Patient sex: M
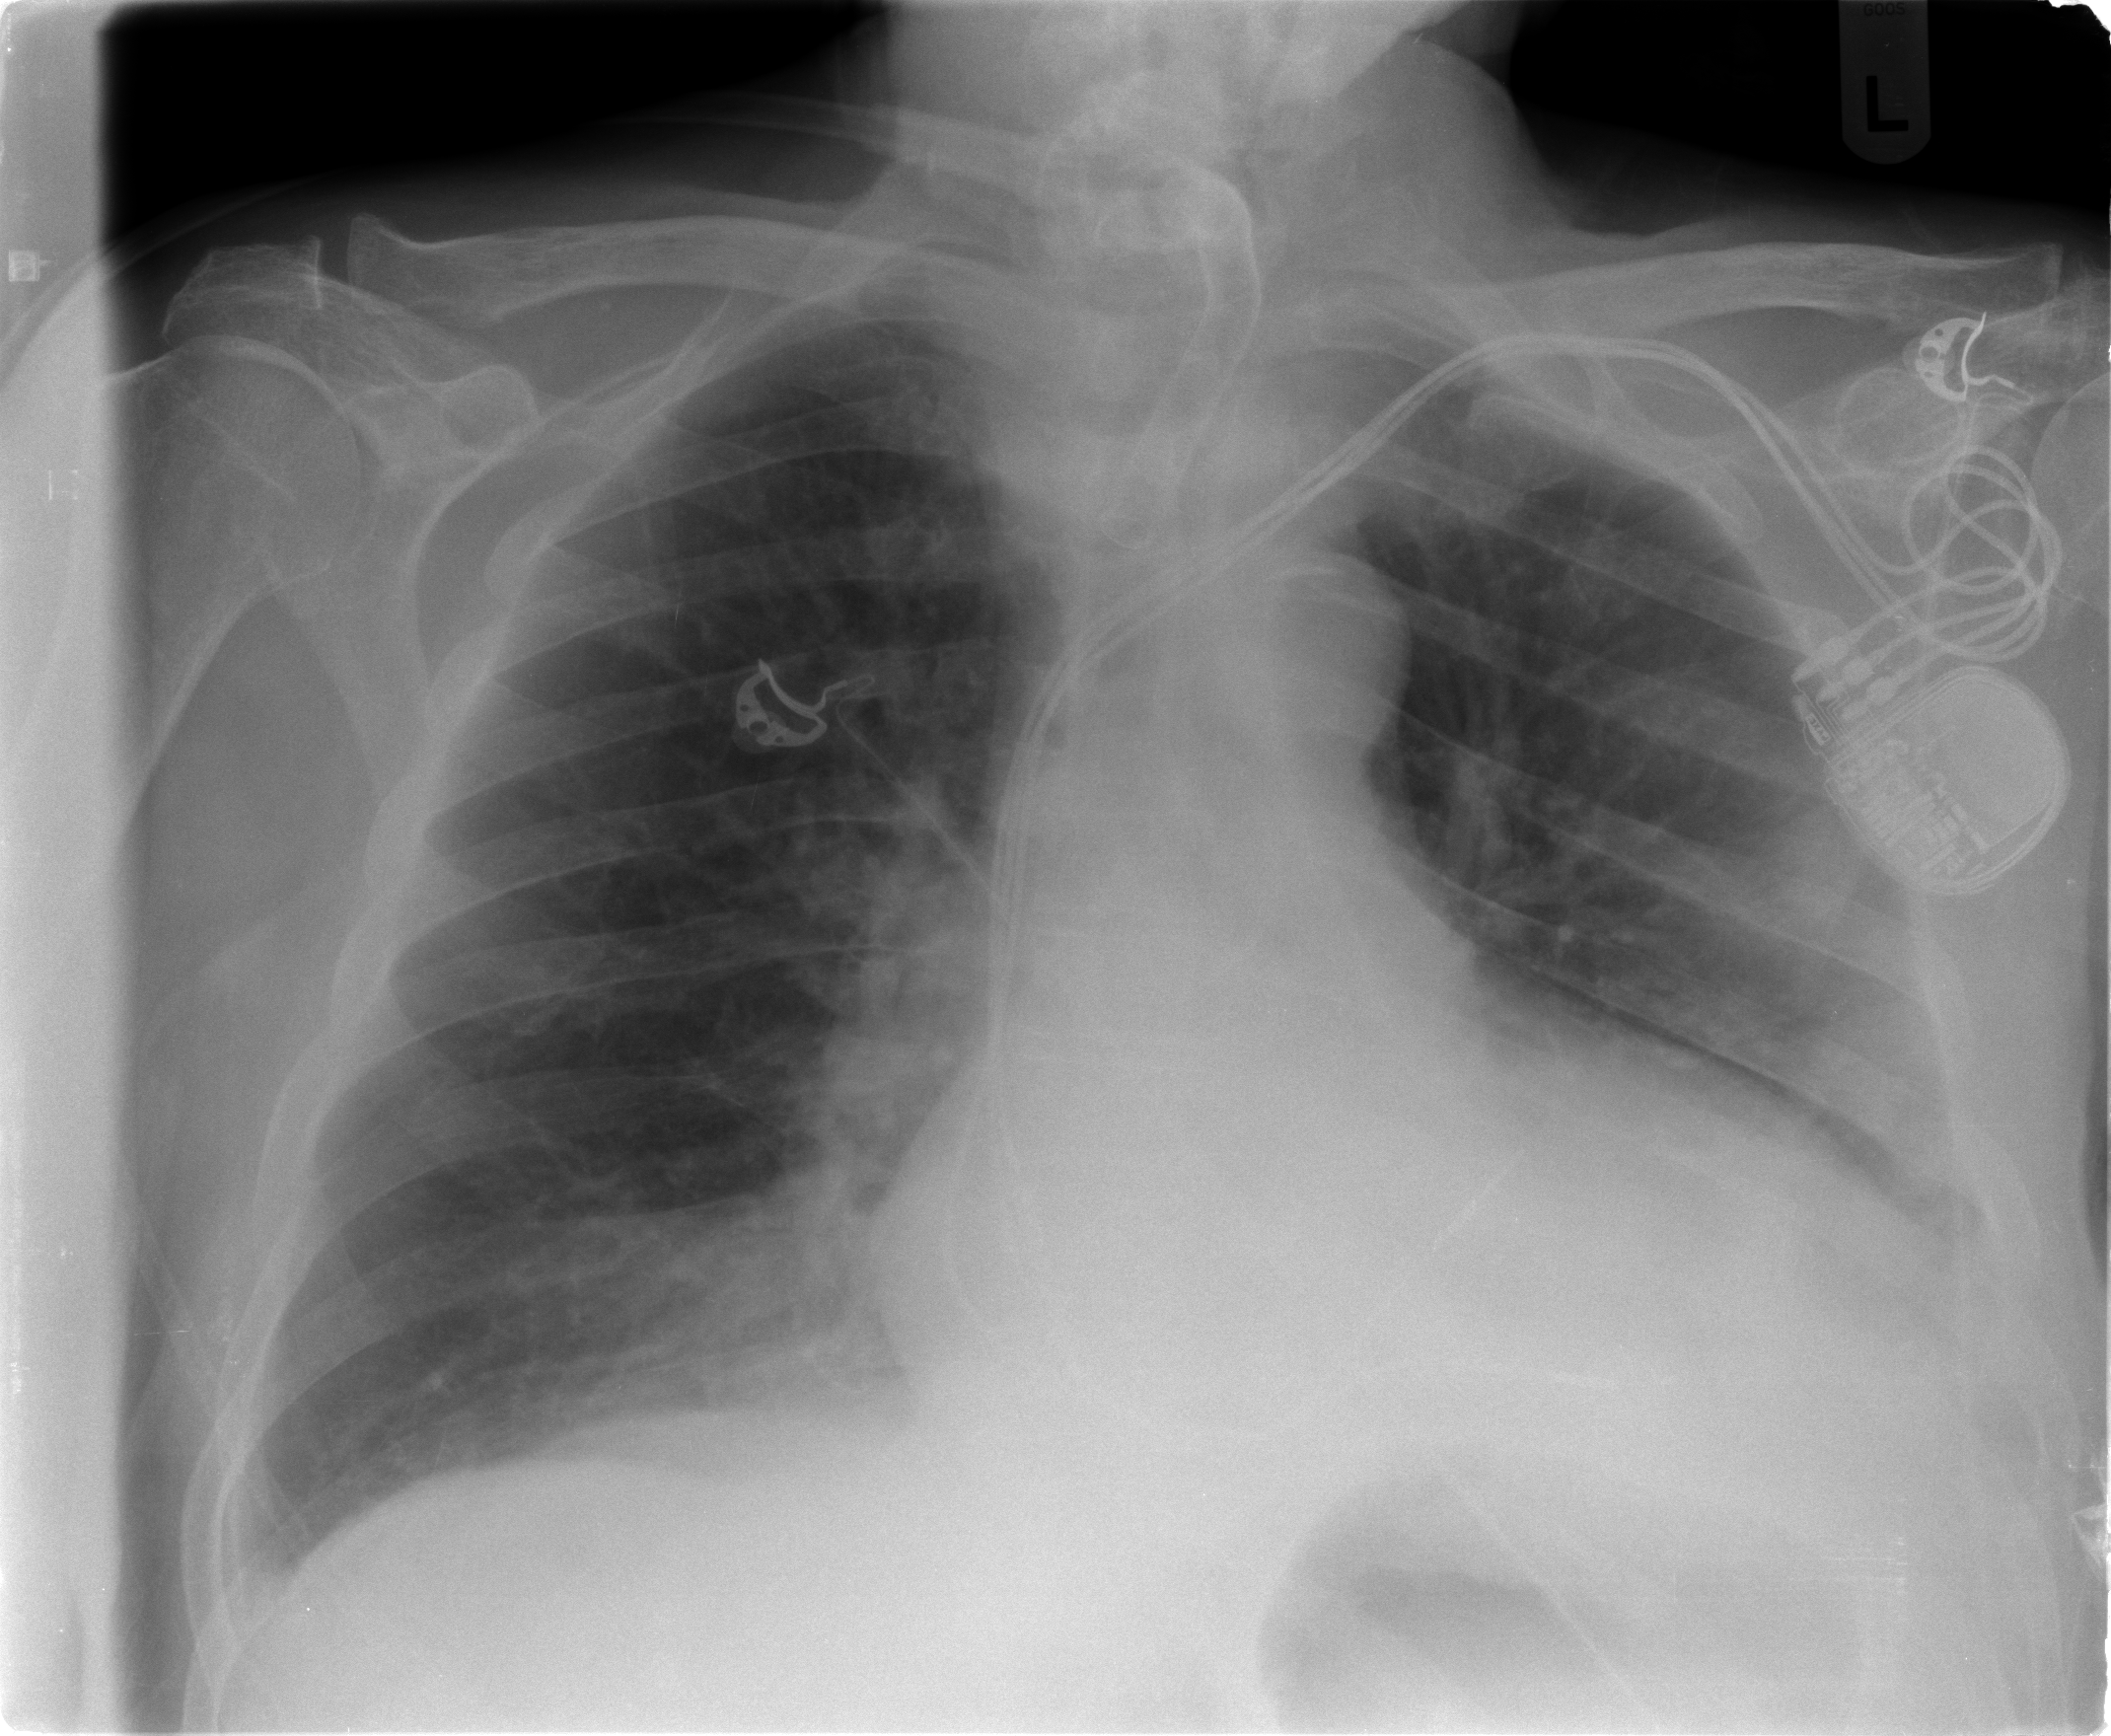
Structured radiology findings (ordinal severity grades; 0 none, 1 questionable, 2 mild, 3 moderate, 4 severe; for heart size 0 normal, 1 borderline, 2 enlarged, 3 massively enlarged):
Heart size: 2
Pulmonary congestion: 1
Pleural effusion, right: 1
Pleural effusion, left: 2
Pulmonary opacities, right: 0
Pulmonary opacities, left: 0
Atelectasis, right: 1
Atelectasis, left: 2